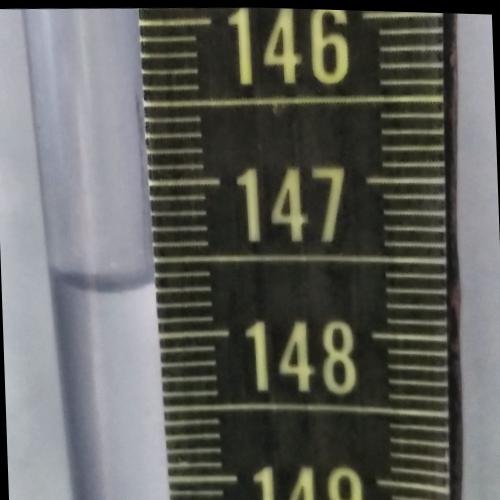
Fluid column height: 147.7 cm